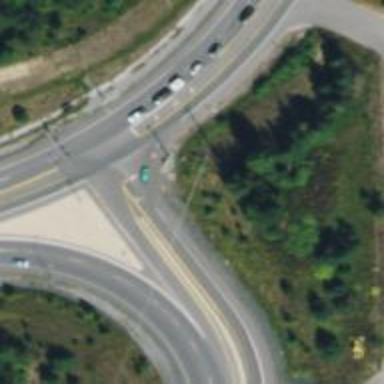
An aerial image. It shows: Trunk link highway.